Current action and preconditions to check: trajectory_clear

Your task: For each precondition in the list above, predict whether it will hold at this action.

Consider the current scene as observed from the mobile robot's camera, and analyze the predicted future states of all dynamic agents (e.g., people, animals, vehicles, or any moving entities) within the NEXT SECOND.

IMPORTANT: Only answer "very likely" if you are absolutely certain—based on strong, clear evidence—that a dynamic agent will violate the precondition in the predicted future state. Do NOT answer "very likely" for unlikely, ambiguous, or low-probability risks.

Ask yourself for each precondition: Is there a high probability, with clear and convincing evidence, that the predicted future states of any dynamic agent will interfere with the predicted future state of the currently executing action within the NEXT SECOND, causing that precondition to fail?

Assess the risk level based on these predictions. Use "likely" or "very likely" if motions create a clear risk of interference.

Use "neutral" or "improbable" if agents are nearby but their predicted paths are clearly diverging or non-conflicting.

Failure Risk Categories: "very improbable", "improbable", "neutral", "likely", "very likely"

Answer Format: Output ONLY the probability_of_failure value from these categories: "very improbable", "improbable", "neutral", "likely", "very likely"

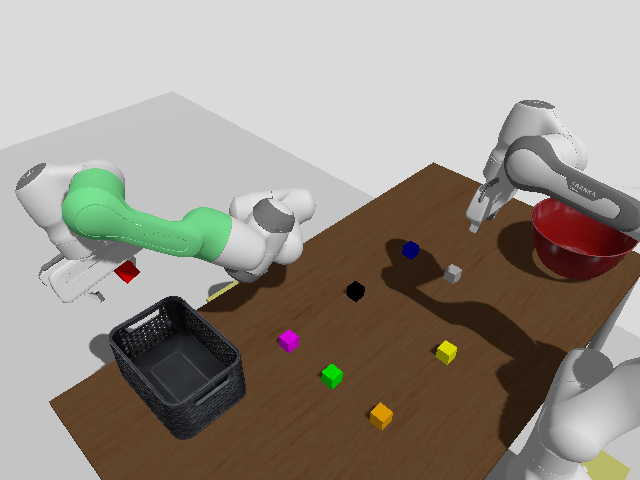

Answer: very improbable